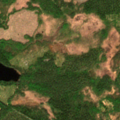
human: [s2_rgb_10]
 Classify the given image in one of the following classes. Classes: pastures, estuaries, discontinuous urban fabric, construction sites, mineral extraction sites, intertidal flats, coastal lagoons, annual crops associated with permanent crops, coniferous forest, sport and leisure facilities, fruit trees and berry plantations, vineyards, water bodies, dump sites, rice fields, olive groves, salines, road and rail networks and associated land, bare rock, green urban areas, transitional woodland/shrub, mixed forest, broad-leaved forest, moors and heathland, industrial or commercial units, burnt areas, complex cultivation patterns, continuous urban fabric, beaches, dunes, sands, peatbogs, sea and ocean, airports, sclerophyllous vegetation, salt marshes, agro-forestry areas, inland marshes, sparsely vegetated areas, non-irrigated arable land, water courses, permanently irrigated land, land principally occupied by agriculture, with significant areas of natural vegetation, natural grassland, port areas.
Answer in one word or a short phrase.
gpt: coniferous forest, mixed forest, transitional woodland/shrub, water bodies